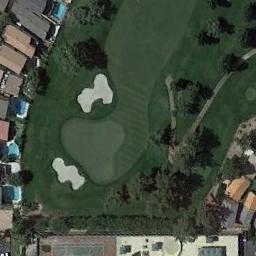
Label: golf_course